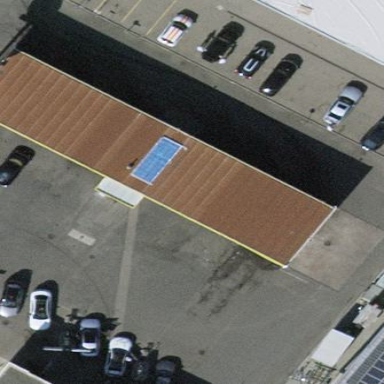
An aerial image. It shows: Building serving as car wash facility.